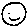
Label: circle